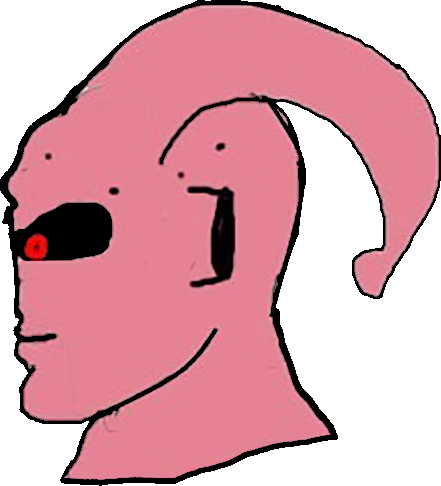
Label: 4_Yes_Chad